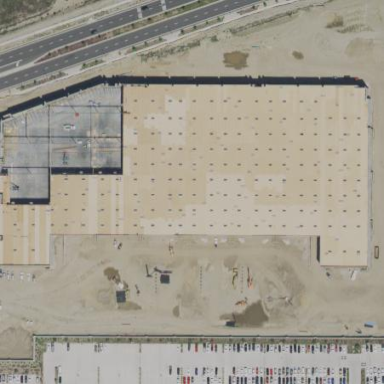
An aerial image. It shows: Warehouse.